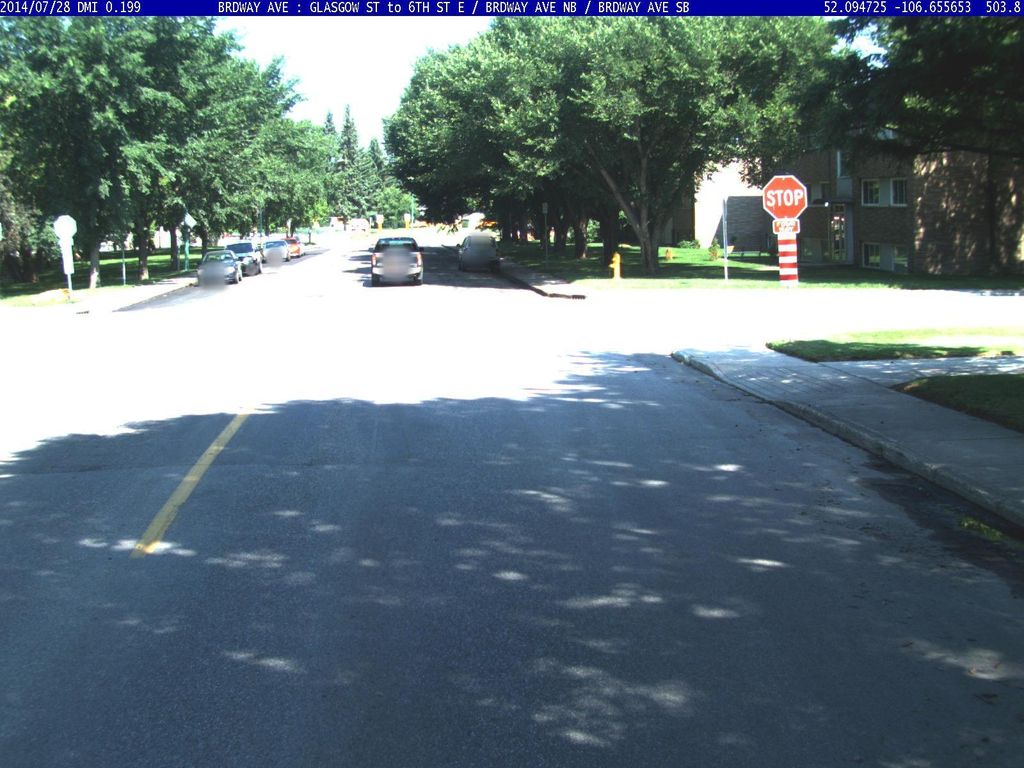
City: saskatoon